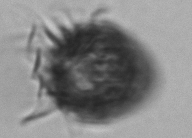
Label: Ciliophora